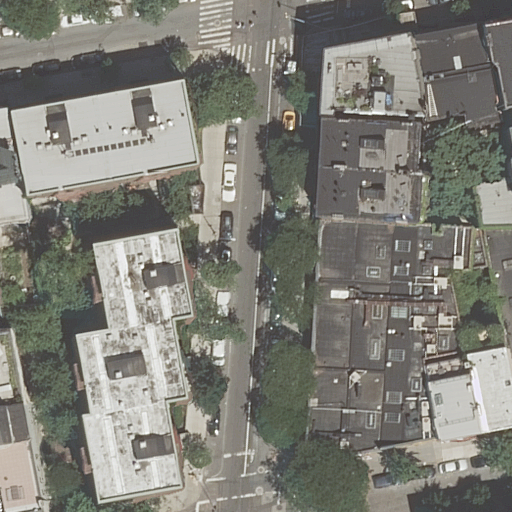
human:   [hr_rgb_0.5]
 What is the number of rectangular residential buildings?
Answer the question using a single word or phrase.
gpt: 17

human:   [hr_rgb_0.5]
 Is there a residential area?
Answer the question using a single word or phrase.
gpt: yes

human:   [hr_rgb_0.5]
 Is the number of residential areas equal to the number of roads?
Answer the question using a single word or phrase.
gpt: no

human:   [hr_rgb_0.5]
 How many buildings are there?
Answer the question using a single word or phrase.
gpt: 19

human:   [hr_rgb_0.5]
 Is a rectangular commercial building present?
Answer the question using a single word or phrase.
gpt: no

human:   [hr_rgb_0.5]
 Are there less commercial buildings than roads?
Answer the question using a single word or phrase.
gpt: yes

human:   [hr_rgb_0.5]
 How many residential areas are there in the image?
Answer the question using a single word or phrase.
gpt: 1

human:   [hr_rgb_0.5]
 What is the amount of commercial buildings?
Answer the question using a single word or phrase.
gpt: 0

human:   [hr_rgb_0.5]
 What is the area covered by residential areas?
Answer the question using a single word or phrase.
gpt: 1382m2

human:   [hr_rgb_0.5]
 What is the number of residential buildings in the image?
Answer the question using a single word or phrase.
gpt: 19

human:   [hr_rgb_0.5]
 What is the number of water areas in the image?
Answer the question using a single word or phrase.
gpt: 0

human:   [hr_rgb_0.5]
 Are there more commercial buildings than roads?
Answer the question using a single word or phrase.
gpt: no

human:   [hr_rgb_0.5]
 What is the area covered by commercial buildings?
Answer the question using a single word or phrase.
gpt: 0m2

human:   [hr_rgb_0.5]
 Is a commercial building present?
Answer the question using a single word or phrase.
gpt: no

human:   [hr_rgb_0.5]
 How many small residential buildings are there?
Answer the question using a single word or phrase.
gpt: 4

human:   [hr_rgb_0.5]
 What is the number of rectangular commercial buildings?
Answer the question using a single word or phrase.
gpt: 0

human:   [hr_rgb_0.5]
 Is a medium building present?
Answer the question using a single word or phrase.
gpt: yes

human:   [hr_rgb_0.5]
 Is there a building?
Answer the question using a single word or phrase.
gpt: yes

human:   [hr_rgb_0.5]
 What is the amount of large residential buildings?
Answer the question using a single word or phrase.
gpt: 1

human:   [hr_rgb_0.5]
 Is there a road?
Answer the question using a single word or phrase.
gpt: yes

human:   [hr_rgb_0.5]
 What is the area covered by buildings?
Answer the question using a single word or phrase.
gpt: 4662m2

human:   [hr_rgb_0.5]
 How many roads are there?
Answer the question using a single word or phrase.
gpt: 3

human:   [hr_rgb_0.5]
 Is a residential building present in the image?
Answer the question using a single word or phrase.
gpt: yes

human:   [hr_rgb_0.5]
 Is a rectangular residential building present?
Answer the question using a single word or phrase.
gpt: yes

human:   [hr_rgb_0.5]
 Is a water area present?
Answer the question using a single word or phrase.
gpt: no

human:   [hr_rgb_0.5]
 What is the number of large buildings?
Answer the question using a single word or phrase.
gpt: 1

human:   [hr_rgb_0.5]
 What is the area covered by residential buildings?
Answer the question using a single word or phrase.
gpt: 4662m2

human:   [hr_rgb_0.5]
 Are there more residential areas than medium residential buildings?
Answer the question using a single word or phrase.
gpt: no

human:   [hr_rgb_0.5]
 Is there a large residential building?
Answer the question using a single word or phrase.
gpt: yes

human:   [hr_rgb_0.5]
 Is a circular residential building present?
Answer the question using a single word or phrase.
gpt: no

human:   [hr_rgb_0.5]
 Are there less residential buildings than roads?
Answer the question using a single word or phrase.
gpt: no

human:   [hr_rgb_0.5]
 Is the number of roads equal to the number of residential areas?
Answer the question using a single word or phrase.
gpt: no

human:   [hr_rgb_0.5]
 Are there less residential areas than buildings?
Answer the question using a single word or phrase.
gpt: yes

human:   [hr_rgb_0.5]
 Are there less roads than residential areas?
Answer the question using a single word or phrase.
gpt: no

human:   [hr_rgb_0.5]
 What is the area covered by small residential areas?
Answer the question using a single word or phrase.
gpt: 0m2

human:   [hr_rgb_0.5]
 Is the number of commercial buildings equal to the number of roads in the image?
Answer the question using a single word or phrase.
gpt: no

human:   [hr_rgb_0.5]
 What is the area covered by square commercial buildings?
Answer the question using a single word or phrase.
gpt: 0m2

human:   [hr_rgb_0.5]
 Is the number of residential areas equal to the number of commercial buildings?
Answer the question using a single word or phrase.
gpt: no

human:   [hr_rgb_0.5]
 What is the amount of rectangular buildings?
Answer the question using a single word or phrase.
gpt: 17

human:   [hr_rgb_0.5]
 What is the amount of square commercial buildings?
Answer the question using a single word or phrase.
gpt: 0

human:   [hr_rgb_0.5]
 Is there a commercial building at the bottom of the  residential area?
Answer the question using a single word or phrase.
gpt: no

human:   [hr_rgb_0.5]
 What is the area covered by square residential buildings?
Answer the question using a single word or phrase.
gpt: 0m2

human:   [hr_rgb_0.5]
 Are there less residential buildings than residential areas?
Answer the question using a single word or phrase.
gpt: no

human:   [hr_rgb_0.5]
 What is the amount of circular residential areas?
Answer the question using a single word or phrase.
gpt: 0

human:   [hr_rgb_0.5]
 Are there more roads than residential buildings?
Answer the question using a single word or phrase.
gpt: no

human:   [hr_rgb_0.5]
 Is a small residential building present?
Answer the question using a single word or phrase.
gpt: yes

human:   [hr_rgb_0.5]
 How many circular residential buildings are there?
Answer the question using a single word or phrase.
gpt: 0

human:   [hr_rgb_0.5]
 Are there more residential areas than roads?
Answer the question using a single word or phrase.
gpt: no

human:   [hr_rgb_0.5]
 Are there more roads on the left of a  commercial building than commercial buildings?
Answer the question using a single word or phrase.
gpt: no

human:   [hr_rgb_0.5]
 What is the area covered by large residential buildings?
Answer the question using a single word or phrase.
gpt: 1305m2

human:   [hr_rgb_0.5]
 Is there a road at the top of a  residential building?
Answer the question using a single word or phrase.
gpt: yes

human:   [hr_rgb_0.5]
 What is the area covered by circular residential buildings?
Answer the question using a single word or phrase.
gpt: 0m2

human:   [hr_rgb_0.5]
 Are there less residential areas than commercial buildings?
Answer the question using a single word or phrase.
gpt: no

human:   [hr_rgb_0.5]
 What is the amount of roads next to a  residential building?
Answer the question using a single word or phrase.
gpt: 3

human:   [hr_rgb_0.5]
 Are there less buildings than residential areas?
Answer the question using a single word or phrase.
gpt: no

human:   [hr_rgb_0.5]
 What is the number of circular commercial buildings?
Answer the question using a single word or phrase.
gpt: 0

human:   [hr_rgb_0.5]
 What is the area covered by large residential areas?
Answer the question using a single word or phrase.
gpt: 1382m2

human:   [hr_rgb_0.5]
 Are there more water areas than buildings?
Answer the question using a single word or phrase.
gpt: no

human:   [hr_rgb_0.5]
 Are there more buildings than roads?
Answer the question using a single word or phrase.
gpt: yes

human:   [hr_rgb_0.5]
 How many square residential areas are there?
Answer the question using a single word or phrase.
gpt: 0

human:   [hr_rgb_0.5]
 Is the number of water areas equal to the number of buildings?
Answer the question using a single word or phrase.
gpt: no

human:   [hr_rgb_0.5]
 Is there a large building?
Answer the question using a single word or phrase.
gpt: yes

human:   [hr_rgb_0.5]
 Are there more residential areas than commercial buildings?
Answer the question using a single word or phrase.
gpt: yes

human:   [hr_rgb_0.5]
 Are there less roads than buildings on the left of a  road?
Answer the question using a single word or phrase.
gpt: yes